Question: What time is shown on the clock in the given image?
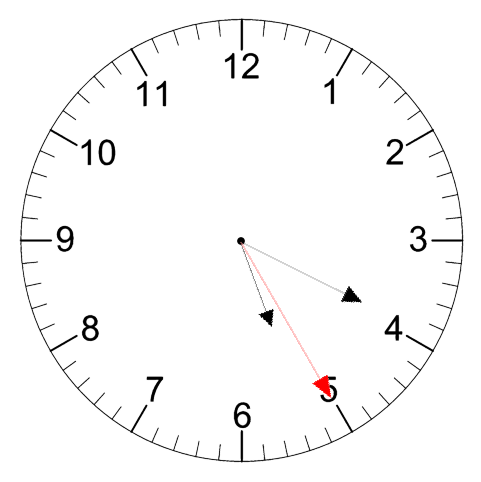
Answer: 05:19:25